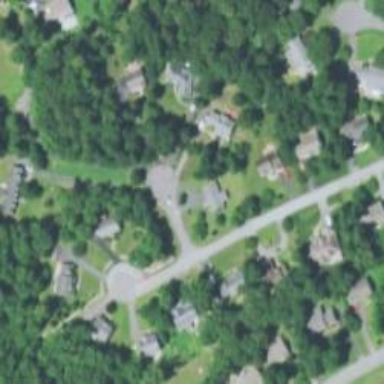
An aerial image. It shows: Residential road.